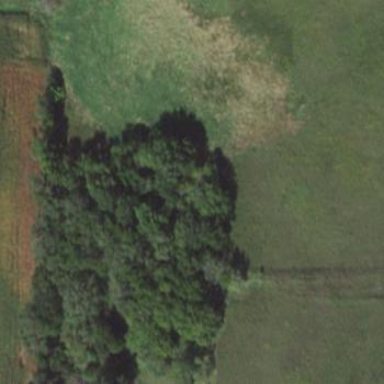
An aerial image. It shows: Serene woodland landscape.